Question: Trying to make a Macro that will insert a row every 1000th row in a spreadsheet and insert a concatenation of the previous 1000 rows of a column into a single cell on that 1000th row in a different column.
I am using this code to insert a row every 1000th row:
'''
Sub Insert1000()
Dim rng As Range
Set rng = Range("A2")
While rng.Value <> ""
rng.Offset(1000).EntireRow.Insert
'code insert csv of 1000 previous rows into a single cell
Set rng = rng.Offset(1001)
Wend
End Sub
'''
Apologize if my description was not clear. Here is a clip of what I would like my results to be.

Any help would be appreciated.
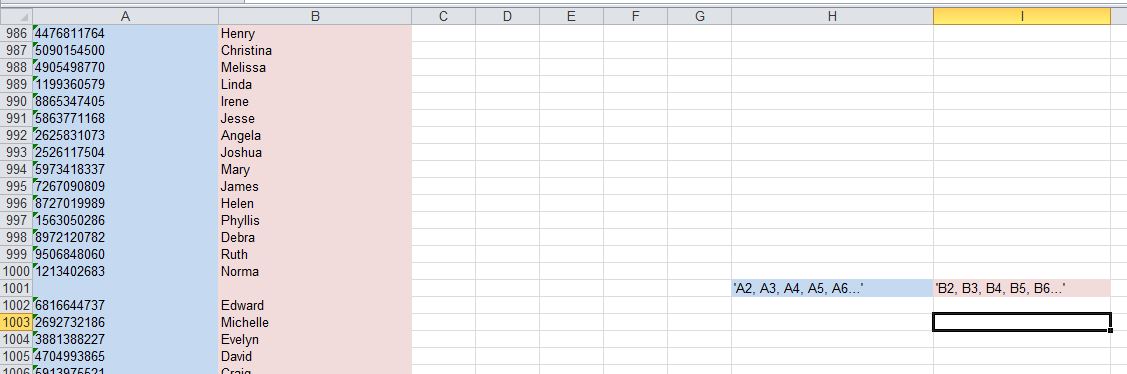
Answer: EDIT: added missing '.EntireRow' on marked line
'''
Sub InsertCSV()
Const BLOCK_SIZE As Long = 1000
Dim rng As Range, num
Set rng = Range("A2").Resize(BLOCK_SIZE)
num = Application.CountA(rng)
Do While num > 0
rng.Cells(BLOCK_SIZE + 1).EntireRow.Insert
With rng.Cells(BLOCK_SIZE + 1).EntireRow '<<edited
.Cells(1, "H").Value = Join(Application.Transpose(rng.Value), ",")
.Cells(1, "I").Value = Join(Application.Transpose(rng.Offset(0, 1).Value), ",")
End With
Set rng = rng.Offset(BLOCK_SIZE + 1)
num = Application.CountA(rng)
Loop
End Sub
'''